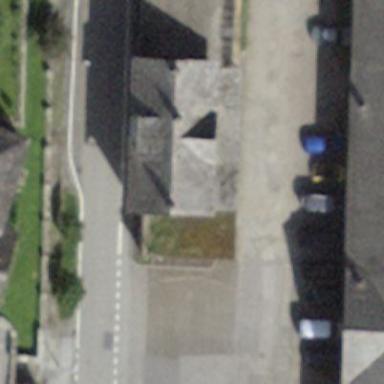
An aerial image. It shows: Train station building.